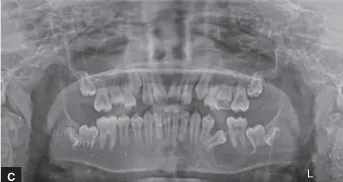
Postoperative OPG.
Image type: radiology (x_ray)